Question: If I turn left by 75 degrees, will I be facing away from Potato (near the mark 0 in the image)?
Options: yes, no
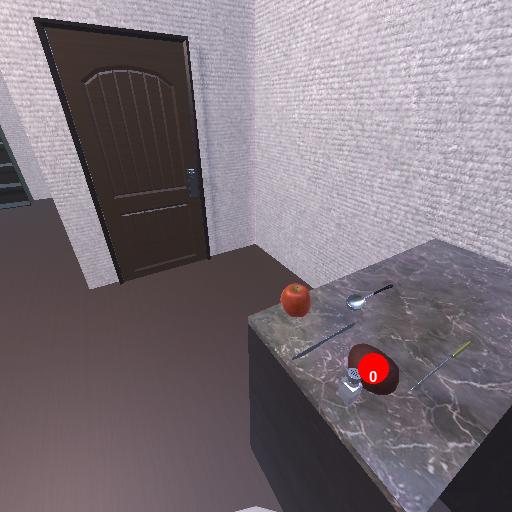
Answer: yes